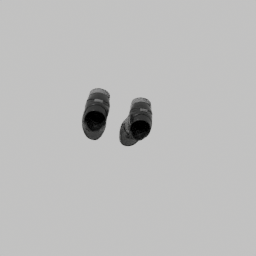
Label: people